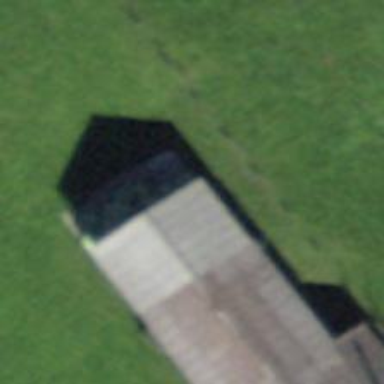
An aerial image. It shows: Rural barn.